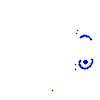
Particle: pion